【题型】填空题　【知识点】平面几何　【难度】medium
如图，在 $\triangle ABC$ 中，点 $G$ 是重心，过点 $G$ 作 $GD \parallel BC$，交边 $AC$ 于点 $D$，联结 $BG$，如果 $S_{\triangle ABC} = 36$，那么 $S_{\text{四边形}BGDC} = \underline{\ \ \ \ \ \ \ \ }$.

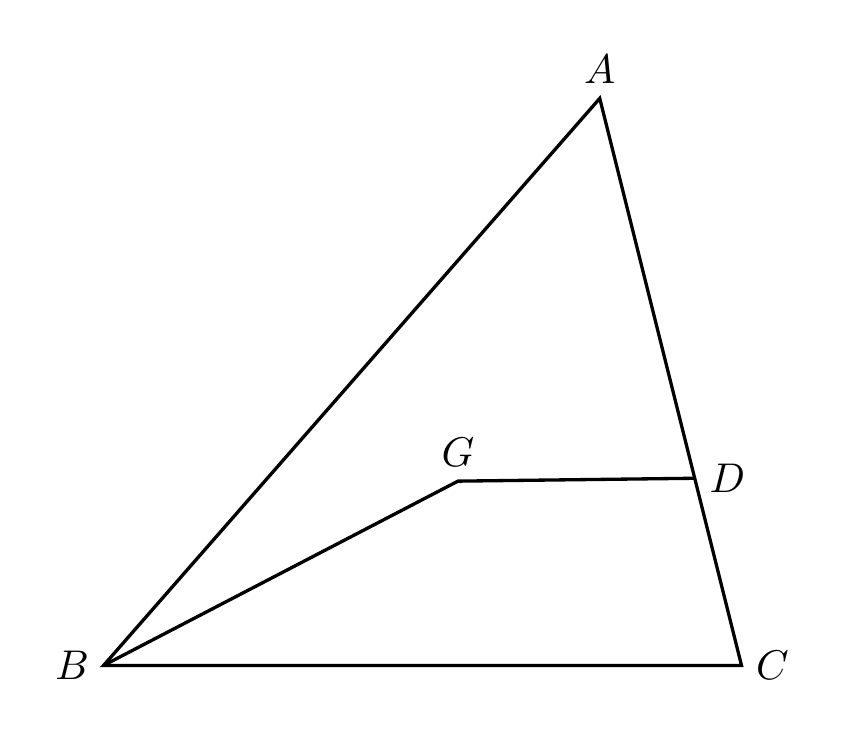
【解答】
\textbf{【答案】} $16$

\textbf{【知识点】} 重心的有关性质、利用相似三角形的性质求解

\textbf{【分析】}
本题主要考查了三角形的重心，三角形的面积，相似三角形的判定与性质，连接 $AG$，延长 $AG$ 交 $BC$ 于点 $H$，利用相似三角形的面积比等于相似比的平方即可求解。

\textbf{【详解】}
解：连接 $AG$，延长 $AG$ 交 $BC$ 于点 $H$，并延长至 $F$，使得 $GH = HF$，延长 $BG$ 交 $AC$ 于点 $E$，连接 $CG$、$BG$.

$\because$ 点 $G$ 是重心，

$\therefore H$、$E$ 分别为 $BC$、$AC$ 的中点，

$\therefore BH = CH$，

$\therefore$ 四边形 $CGBF$ 是平行四边形，

$\therefore CF \parallel BE$，

$\therefore \dfrac{AG}{FG} = \dfrac{AE}{EC} = 1$，

$\therefore AG = GF = 2GH$。

$\because S_{\triangle ABC} = 36$，

$\therefore S_{\triangle ABH} = S_{\triangle ACH} = \dfrac{1}{2}S_{\triangle ABC} = 18$，

$S_{\triangle ABG} = 12$，$S_{\triangle BGH} = 6$，

$\because GD \parallel BC$，

$\therefore \triangle AGD \backsim \triangle AHC$，

$\therefore \dfrac{S_{\triangle AGD}}{S_{\triangle AHC}} = \left(\dfrac{AG}{AH}\right)^2 = \dfrac{4}{9}$，

$\because S_{\triangle AGD} + S_{\text{四边形}GHCD} = S_{\triangle AHC} = 18$，

$\therefore S_{\triangle AGD} = 8$，$S_{\text{四边形}GHCD} = 10$，

$\therefore S_{\text{四边形}BGDC} = S_{\triangle BGH} + S_{\text{四边形}GHCD} = 6 + 10 = 16$，

故答案为：$16$.
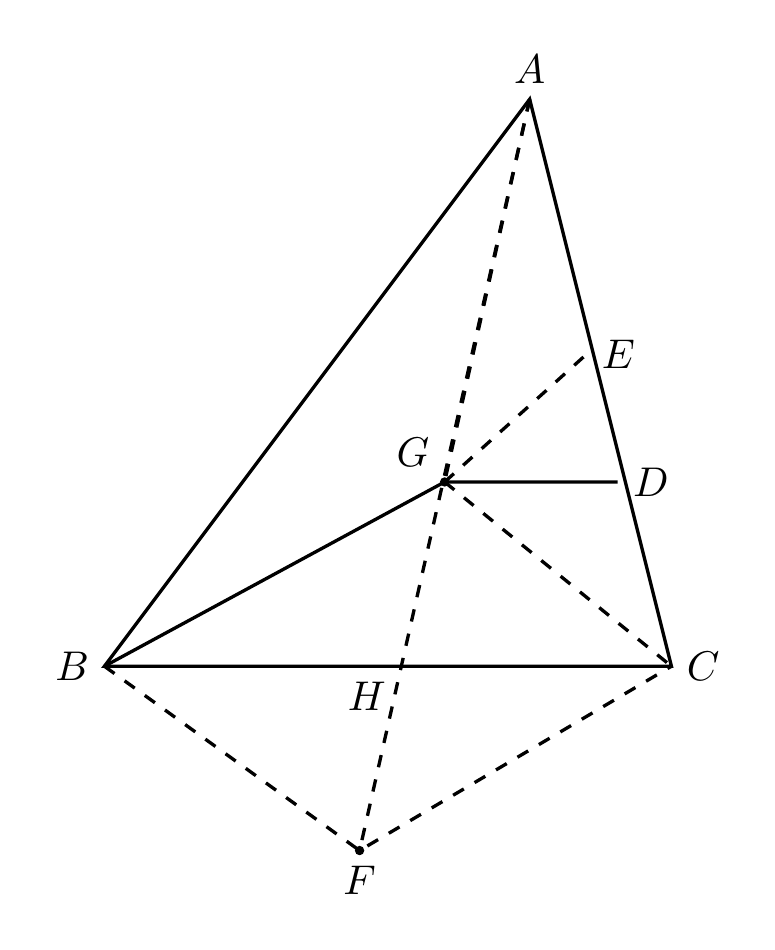